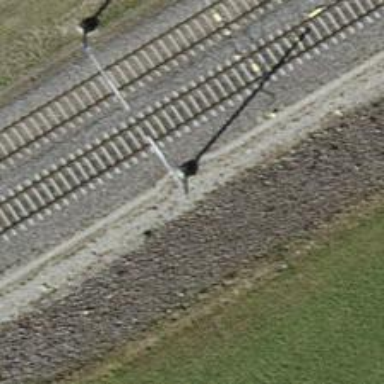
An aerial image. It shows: Catenary mast for power lines.